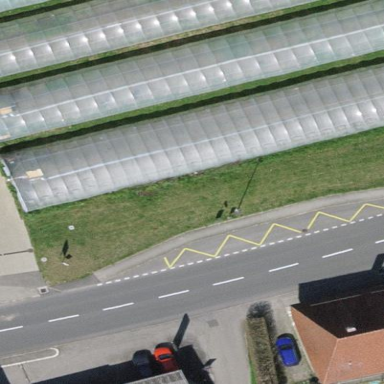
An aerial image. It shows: Greenhouse.